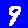
Digit: 9